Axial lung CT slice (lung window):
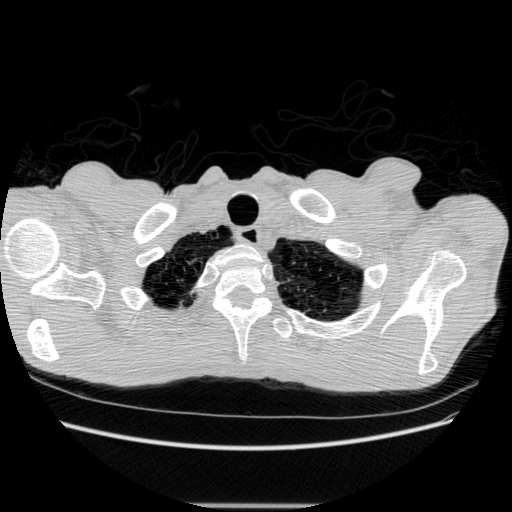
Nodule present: no